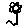
Label: flower